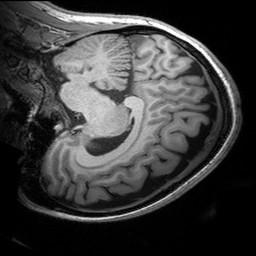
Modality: T1w
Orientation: sagittal
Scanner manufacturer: siemens
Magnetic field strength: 3 T
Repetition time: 2.53 s
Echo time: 0.00299 s